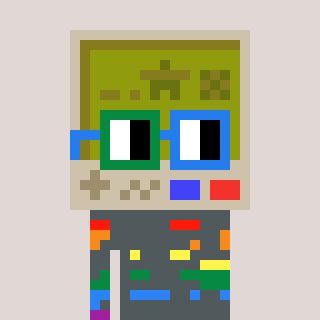
a pixel art character with square green and blue glasses, a gameboy-shaped head and a grayscale-colored body on a warm background